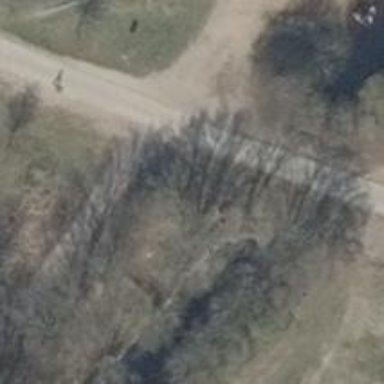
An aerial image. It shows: Track road for bicycles.